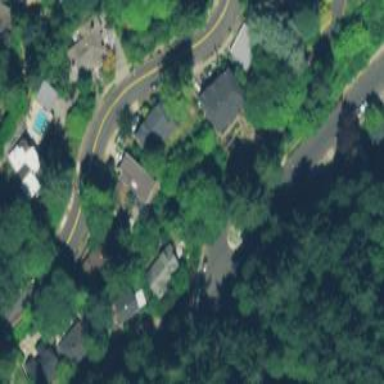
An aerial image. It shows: Residential road with asphalt surface. There is sidewalk on the left side.